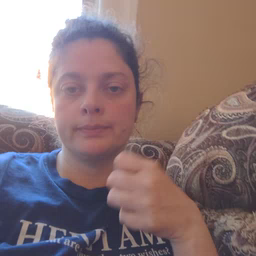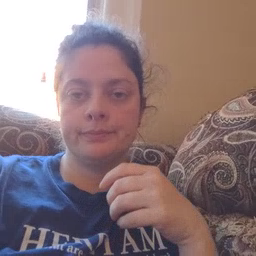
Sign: cow